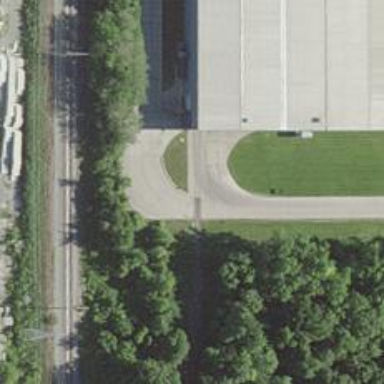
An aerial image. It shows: Rail spur service.